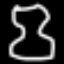
Label: hourglass